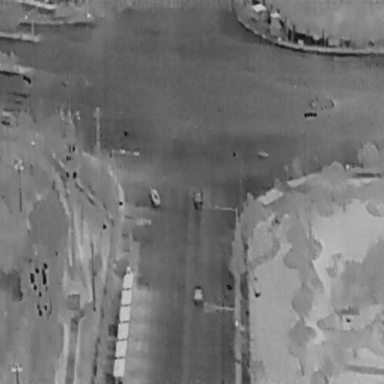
There is a Bicycle in the infrared image.